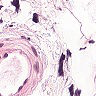
Metastatic tissue present: no